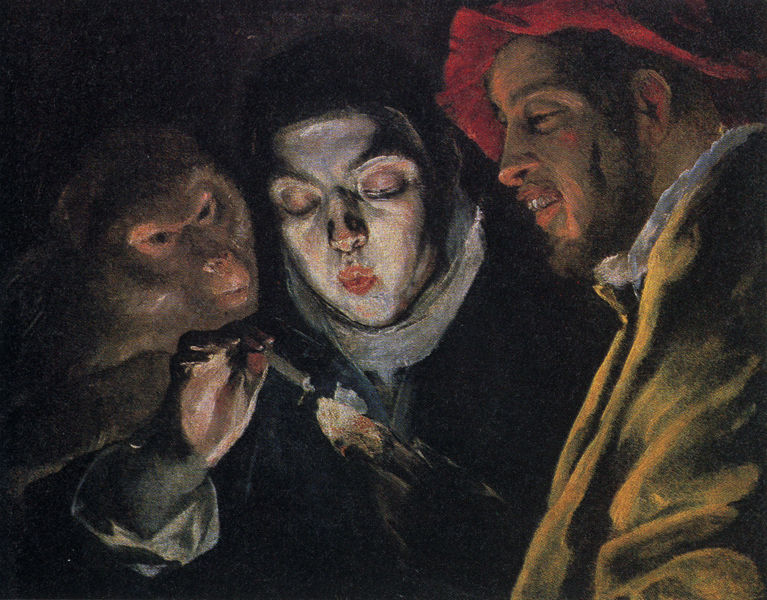
Titel: Ein Affe, ein die Kerze entzündender Knabe und ein Mann
Künstler: El Greco
Standort: Rio de Janeiro
Institution: Sammlung von Watsdorf
Schlagwörter: blau, dunkel, feuer, gemälde, hand, mann, schatten, weiß, gelb, grün, impressionismus, menschen, ocker, braun, frau, grau, hell, holz, hut, kleider, licht, mund, männer, nacht, nase, ohr, orange, paris, profil, renoir, schwarz, stirn, blick, dame, rot, schal, tier, tuch, expressionismus, bart, gesichter, jacke, kappe, augen, blass, blicke, falten, gesicht, halten, kleidung, kragen, messer, rembrandt, sehen, bildnis, herr, niederlande, portrait, porträt, schauen, öl, rauch, mantel, theater, lippe, lippen, puder, rokoko, schminke, schwarzer hintergrund, genre, affe, fell, lächeln, farben, ausdruck, nasen, zigarre, finster, tusch, kerze, manet, mimik, gesenkt, junge, wange, geschminkt, lider, freude, lachen, flamme, hautfarbe, zigeuner, glut, kohle, clown, barrett, nonne, backenbart, zirkus, kerzenlicht, kerzenschein, wachs, zähne, zigarette, schnauze, bleich, gaukler, löschen, zuschauen, neugier, fackel, pfeifen, blasen, unheimlich, harlekin, spritze, pusten, anzünden, versuch, experiment, pierrot, pavian, zauber, überraschung, handfläche, berber, kussmund, neugir, piusten, schlangenkopf, zunder, alchemie, 1800, chown, wante, brauelider